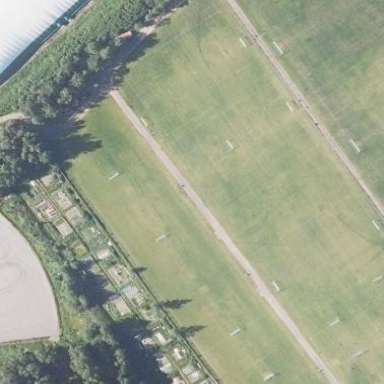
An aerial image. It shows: Soccer pitch for leisureland activities.